Question: I'm working on a 'Android Service', which communicate with hardware & applications. I am using a native library to access hardware (). I tested this lib on 'windows' & 'ubuntu' with a java program using JNA.
> temperatureHardware = (TempNative) Native.loadLibrary("libTemp.so", TempNative.class);
This is how I connect the '*.so' lib with the 'TempNative object'. When I try this on Android, I get as follow.
'W/linker: /data/app/com.example.kube.tempsystemservice-YUkS9udICA7GsJhTA8fG4A==/lib/arm/libjnidispatch.so: is missing DT_SONAME will use basename as a replacement: "libjnidispatch.so"'
'Caused by: java.lang.UnsatisfiedLinkError: Unable to load library 'libTemp.so': Native library (android-arm/liblibTemp.so.so) not found in resource path (.)'
is this because file?
I add the lib file as follow...

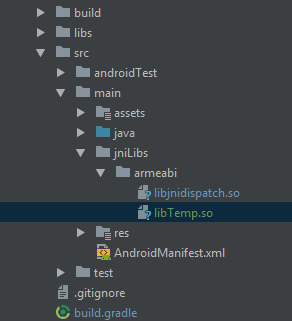
Answer: try using the library name without the extension.
'''
temperatureHardware = (TempNative) Native.loadLibrary("libTemp", TempNative.class);
'''